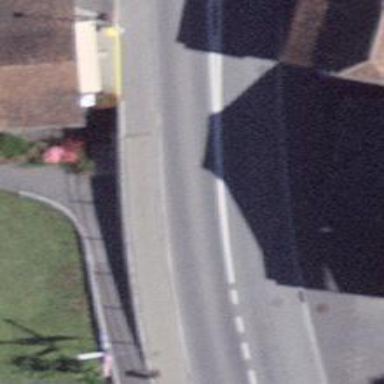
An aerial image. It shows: Retaining wall.